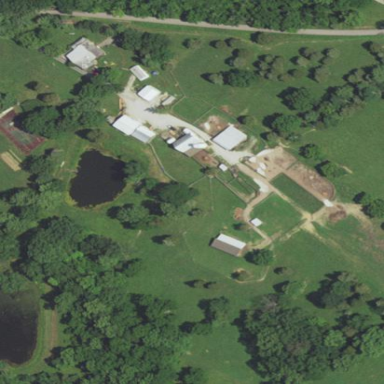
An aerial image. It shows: Farmyard area.